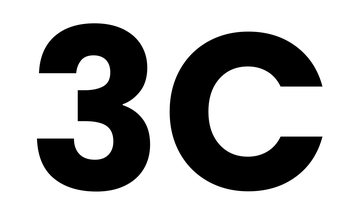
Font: Poppins-Bold